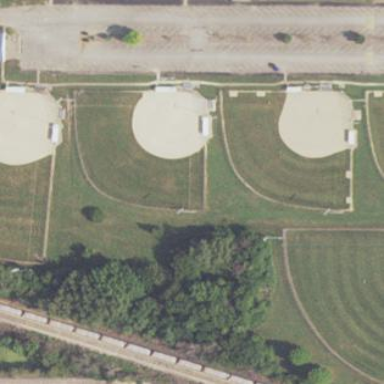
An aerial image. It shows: Softball pitch for leisure and sport activities.